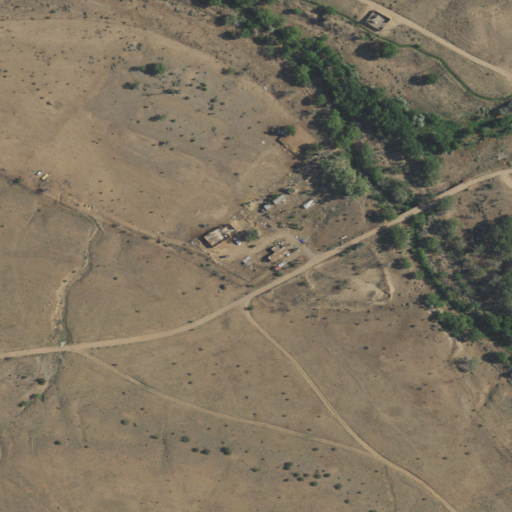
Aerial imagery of valley in New Mexico named Cañada de Santa Fe containing grassland, shrub, and herbaceous wetlands